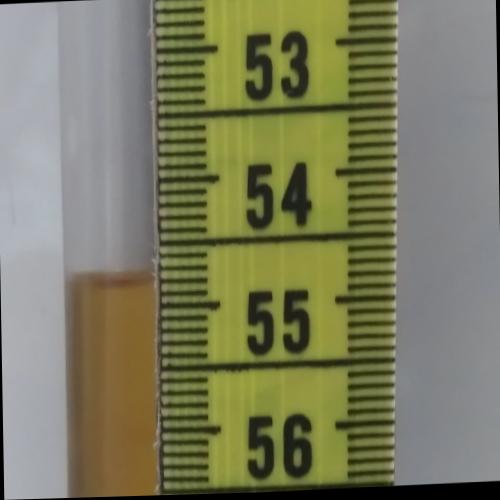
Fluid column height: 54.8 cm